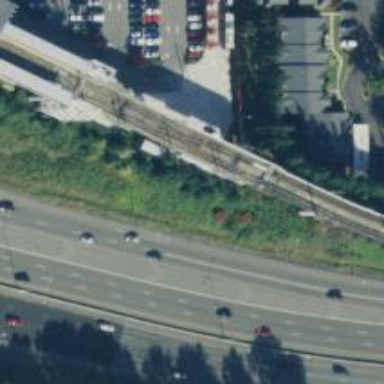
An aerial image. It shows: Bridge for light rail electrified with contact line.